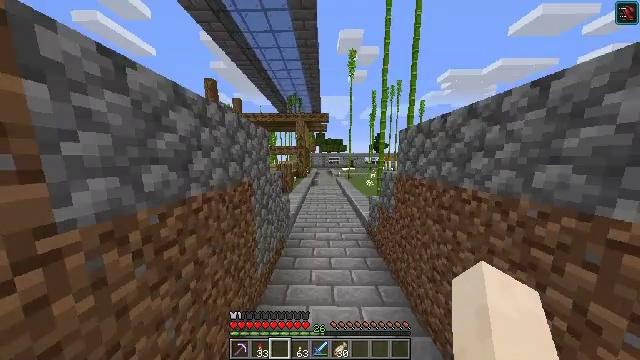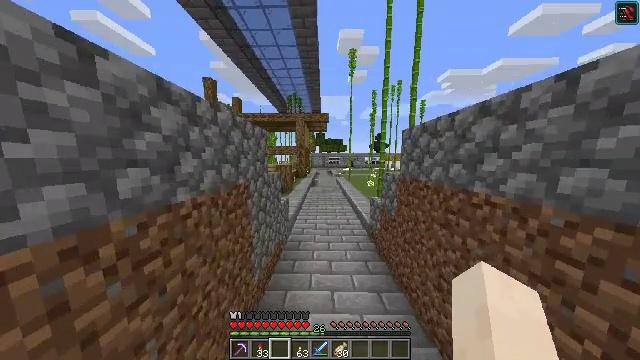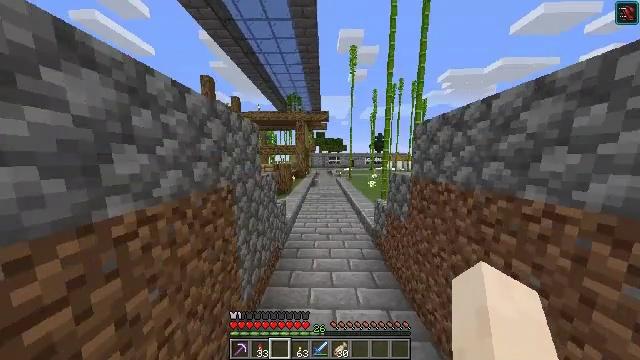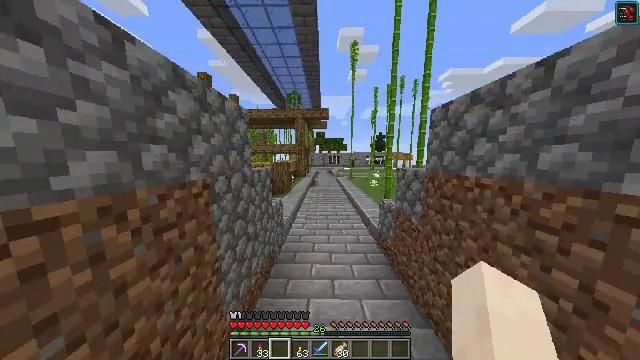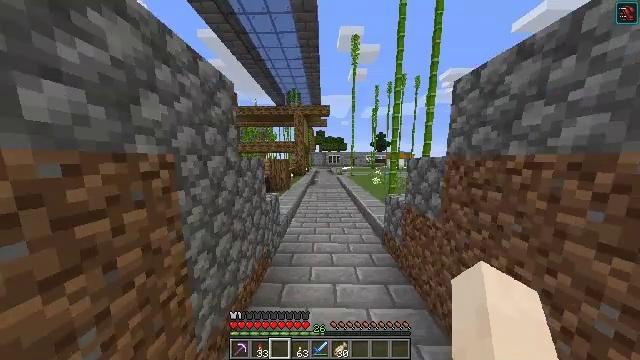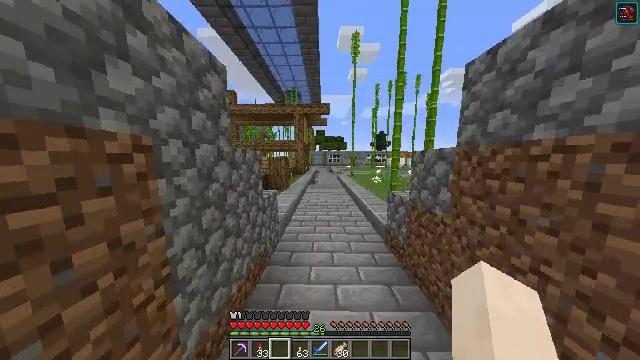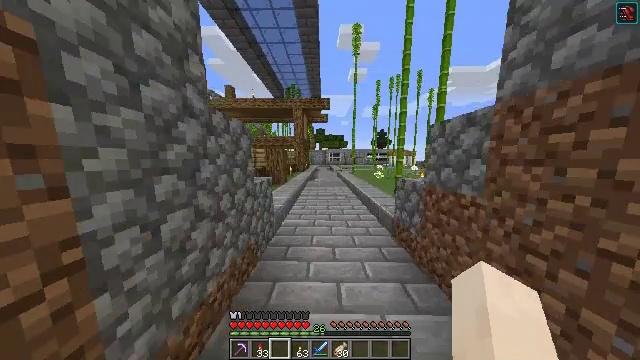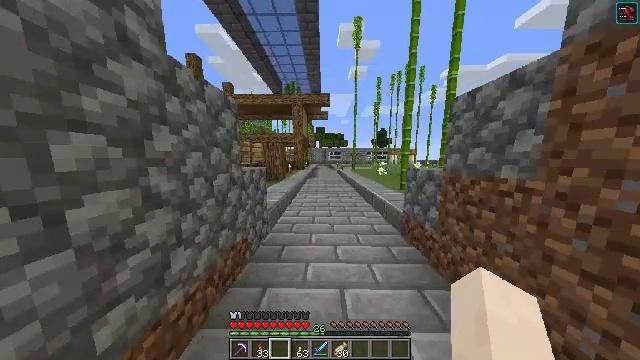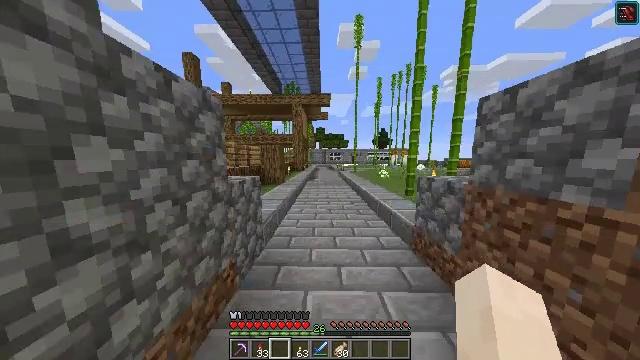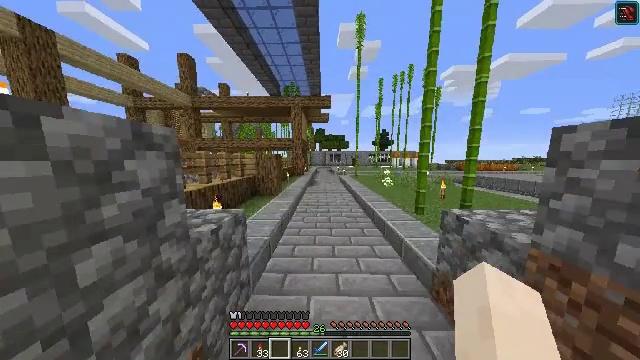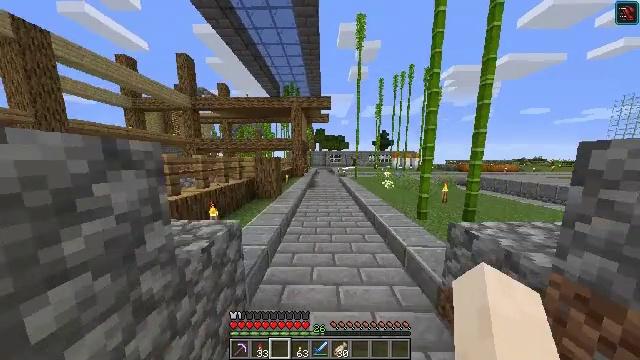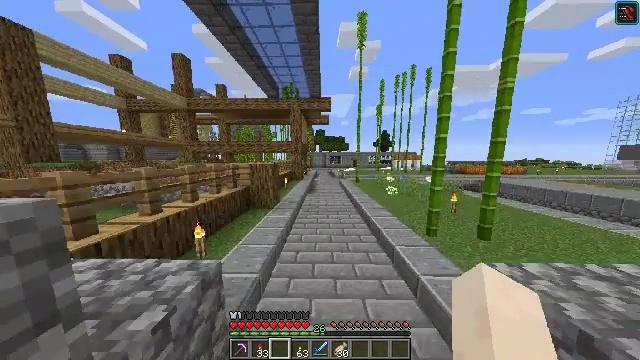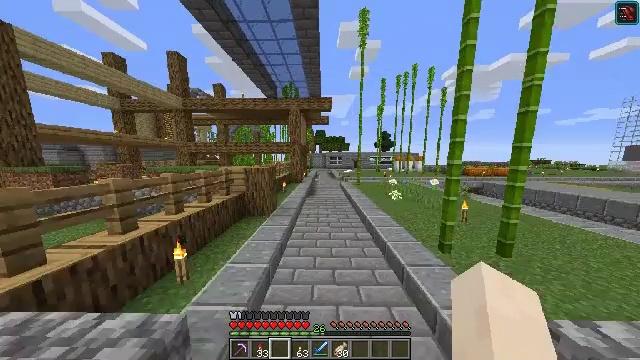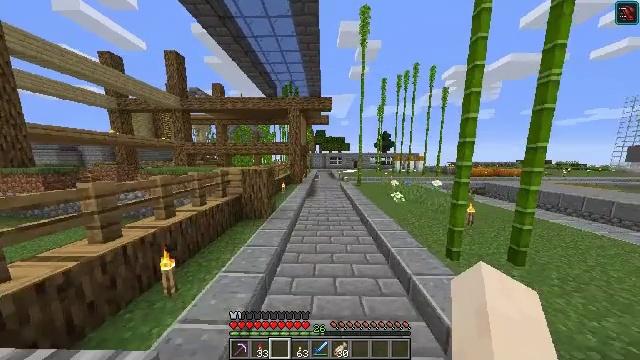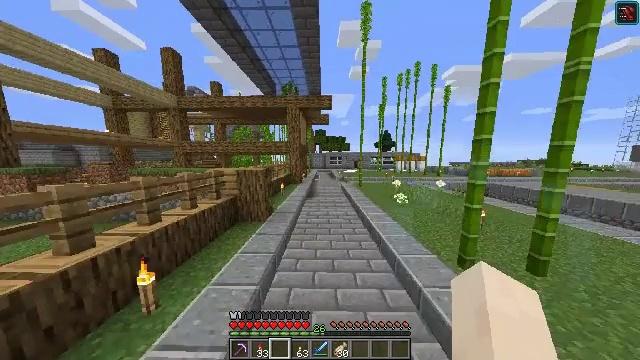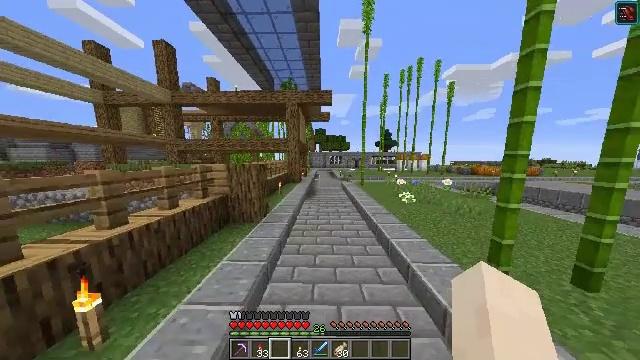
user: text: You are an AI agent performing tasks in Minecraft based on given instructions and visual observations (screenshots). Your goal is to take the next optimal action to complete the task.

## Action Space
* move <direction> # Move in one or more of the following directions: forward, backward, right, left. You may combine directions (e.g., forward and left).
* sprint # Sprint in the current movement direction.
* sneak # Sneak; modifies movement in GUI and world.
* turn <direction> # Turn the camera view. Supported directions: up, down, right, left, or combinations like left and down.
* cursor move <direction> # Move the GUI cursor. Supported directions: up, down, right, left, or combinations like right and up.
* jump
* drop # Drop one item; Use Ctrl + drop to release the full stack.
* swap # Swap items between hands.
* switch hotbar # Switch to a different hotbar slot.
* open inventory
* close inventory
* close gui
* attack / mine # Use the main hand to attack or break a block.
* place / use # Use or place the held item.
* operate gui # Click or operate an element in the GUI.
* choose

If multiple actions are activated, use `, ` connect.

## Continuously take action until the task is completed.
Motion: motion action
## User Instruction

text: Combine emeralds to craft an emerald block.
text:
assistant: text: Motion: move forward, jump
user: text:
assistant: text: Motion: move forward, jump
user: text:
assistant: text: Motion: move forward, jump
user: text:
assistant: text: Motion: move forward, jump
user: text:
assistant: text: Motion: move forward, jump
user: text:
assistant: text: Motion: move forward, jump
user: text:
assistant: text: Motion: move forward, jump
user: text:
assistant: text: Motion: move forward, jump
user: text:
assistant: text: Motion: move forward, jump
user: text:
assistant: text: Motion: move forward, jump
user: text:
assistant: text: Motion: move forward, jump
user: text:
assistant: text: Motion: move forward, jump
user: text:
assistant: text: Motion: move forward, jump
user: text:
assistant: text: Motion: move forward, jump
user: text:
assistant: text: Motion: move forward, jump
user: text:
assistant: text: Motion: move forward, jump
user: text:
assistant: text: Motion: move forward, jump
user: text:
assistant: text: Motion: move forward, jump
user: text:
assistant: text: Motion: move forward, jump
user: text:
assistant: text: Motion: move forward, jump
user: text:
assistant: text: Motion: move forward, jump
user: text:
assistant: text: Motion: move forward, jump
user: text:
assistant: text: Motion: move forward, jump
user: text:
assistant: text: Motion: move forward, jump
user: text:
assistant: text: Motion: move forward, jump
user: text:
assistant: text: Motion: move forward, jump
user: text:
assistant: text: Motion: move forward, jump
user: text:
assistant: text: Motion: move forward, jump
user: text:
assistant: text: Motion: move forward, jump
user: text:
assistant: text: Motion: move forward, jump